Question: I'm using the TabHost and TabWidget to create some tabs for an Android application. I see that the tabs show up vertically one next to the other. Is there any way to make tabs that are aligned horizontally (one on top of the other) ?.
I'm creating the tabs like this:
'''
<?xml version="1.0" encoding="utf-8"?>
'''
'''
<LinearLayout
android:orientation="vertical"
android:layout_width="fill_parent"
android:layout_height="fill_parent">
<TabWidget
android:id="@android:id/tabs"
android:layout_width="fill_parent"
android:layout_height="wrap_content"/>
<FrameLayout
android:id="@android:id/tabcontent"
android:layout_width="fill_parent"
android:layout_height="fill_parent">
<TextView
android:id="@+id/textview1"
android:layout_width="fill_parent"
android:layout_height="fill_parent"
android:text="this is a tab" />
<TextView
android:id="@+id/textview2"
android:layout_width="fill_parent"
android:layout_height="fill_parent"
android:text="this is another tab" />
</FrameLayout>
</LinearLayout>
'''
Something like this is what I need to do:

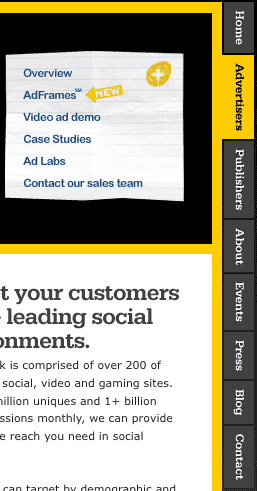
Answer: I'm not certain, but I don't think there's much you can do with the default behavior. Android's tab support in general seems a bit clunky to me. But let me know if you do get this working -- I might be able to use it myself!
FWIW, I did my own tab behavior using image buttons and other control elements. In my case, I was trying to come up with tabs that didn't use so much screen real estate.